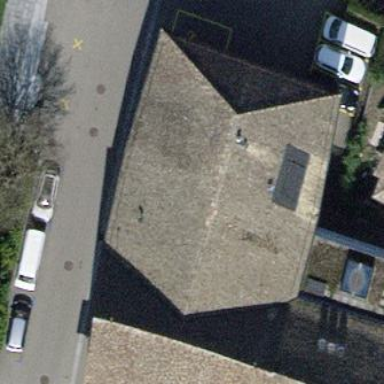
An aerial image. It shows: Building with half-hipped grey roof.